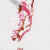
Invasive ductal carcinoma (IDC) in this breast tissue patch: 0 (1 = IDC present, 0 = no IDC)